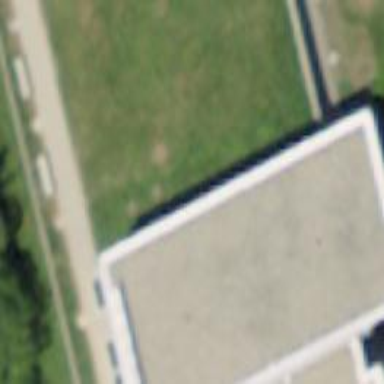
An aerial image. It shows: School building.